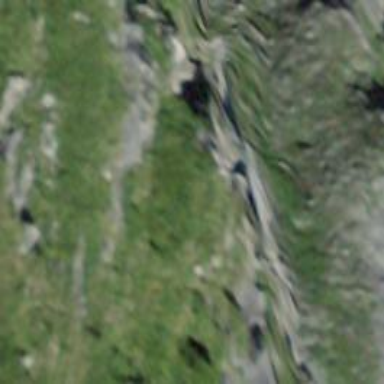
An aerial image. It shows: Cliff in nature.